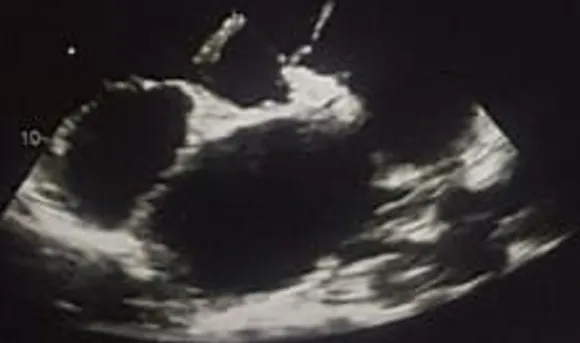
transthoracic echocardiography showing ventricular wall defect with dilatation of the four cardiac cavities.
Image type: radiology (ultrasound)